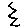
Label: zigzag